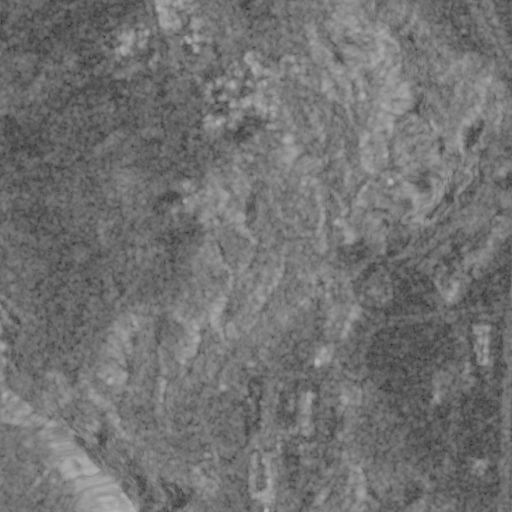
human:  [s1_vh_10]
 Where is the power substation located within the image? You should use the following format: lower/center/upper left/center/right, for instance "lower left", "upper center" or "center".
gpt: The power substation is located in the lower right of the image.
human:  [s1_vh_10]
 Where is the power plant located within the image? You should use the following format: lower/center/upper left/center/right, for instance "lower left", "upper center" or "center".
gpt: There is no power plant in the image.

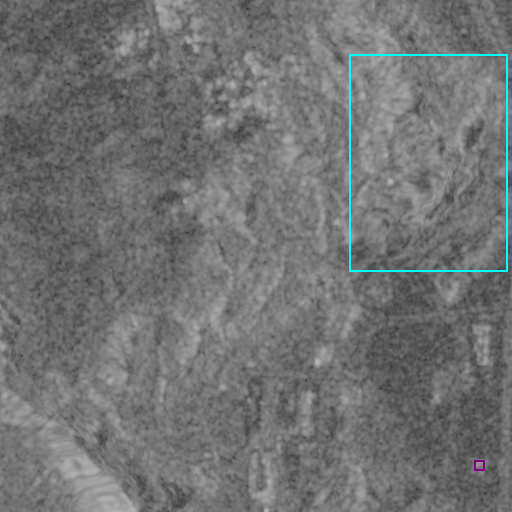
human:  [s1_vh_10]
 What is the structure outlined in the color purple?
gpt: The structure outlined in purple is a power substation.
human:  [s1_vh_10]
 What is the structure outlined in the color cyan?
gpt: The structure outlined in cyan is a quarry.
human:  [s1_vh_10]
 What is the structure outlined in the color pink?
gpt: There is no pink outline.